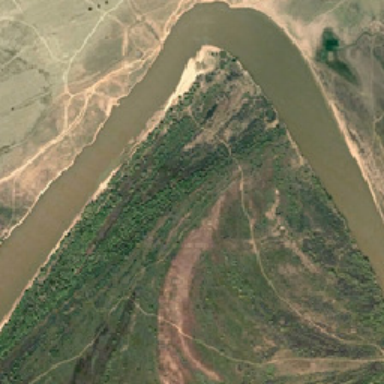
The grey river forms a triangle of vegetation .